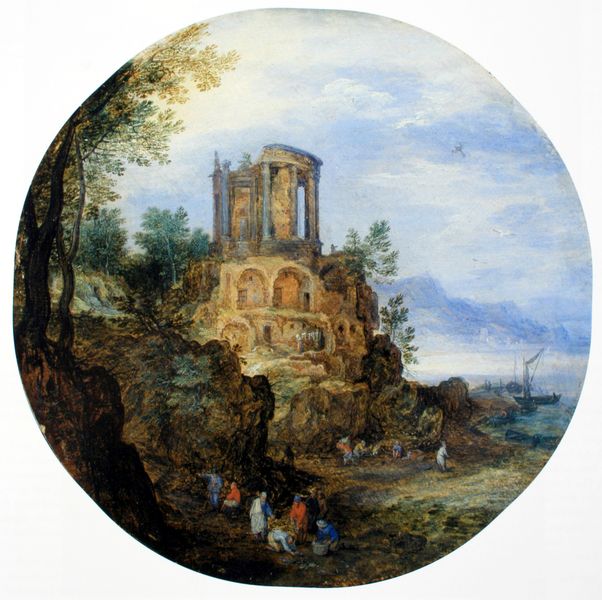
Titel: Südliche Küstenlandschaft mit dem Rundtempel von Tivoli
Künstler: Jan d.Ä. Brueghel
Standort: Kassel
Institution: Staatliche Museen, Schloss Wilhelmshöhe
Schlagwörter: baum, berg, blau, blätter, felsen, gemälde, gruppe, himmel, laub, meer, vogel, wasser, weiß, wolken, bäume, fluss, frauen, grün, landschaft, menschen, ocker, see, sitzen, ufer, braun, bunt, hell, schwarz, säule, säulen, vordergrund, zeichnung, haus, rot, wolke, beige, malerei, sockel, stein, steine, öl, erde, ferne, hügel, natur, strauch, gebüsch, gewässer, sträucher, gewänder, blatt, wald, arbeit, boot, boote, kreis, rund, tondo, turm, küste, schiff, schiffe, segel, segelboot, strand, wellen, ruhe, ansicht, bogen, italien, abhang, arbeiten, ernte, sammeln, berge, fels, gebirge, hang, nebel, rast, arbeiter, hafen, romantik, ölgemälde, vorsprung, korb, hoch, bucht, klippe, panorama, bögen, ruine, antike, kran, architrav, arkaden, eiss, statuen, antik, kapelle, himel, tempel, monopteros, rundtempel, sammler, golf, verfallen, basilika, bauwerk, palais, nischen, rondell, unterkonstruktion, pilger, ernten, hintergurnd, fels idyll